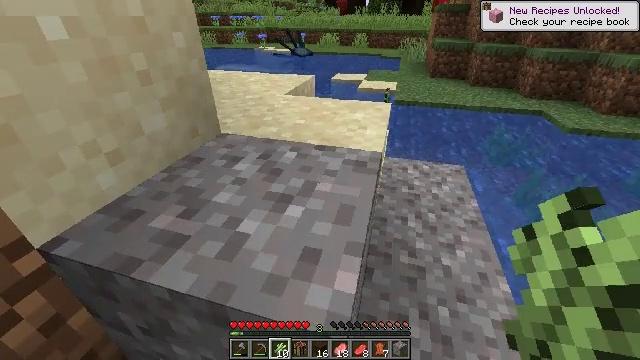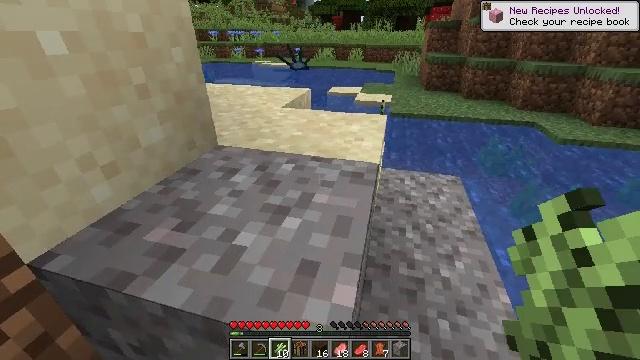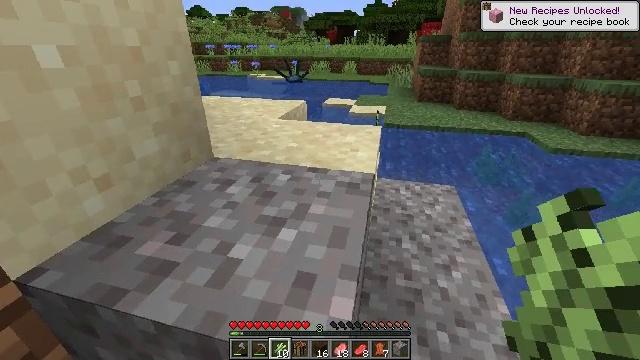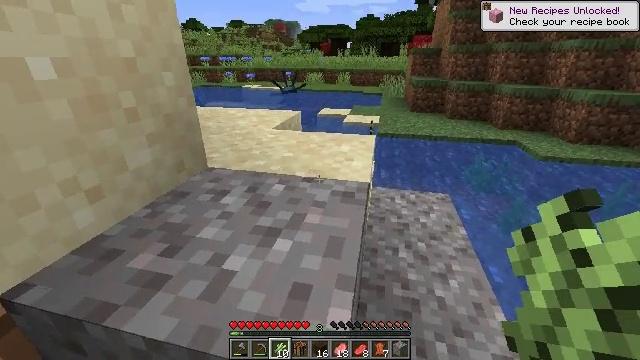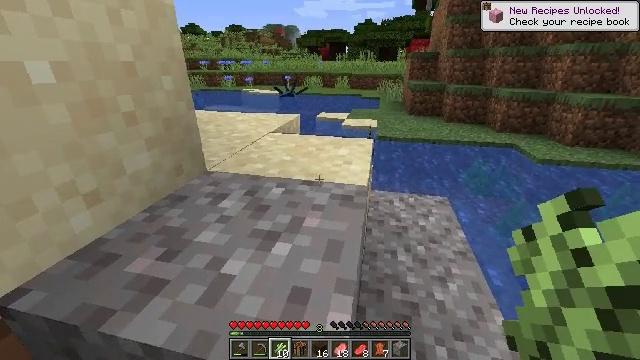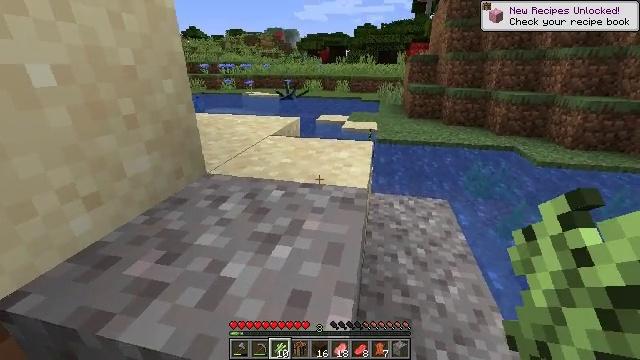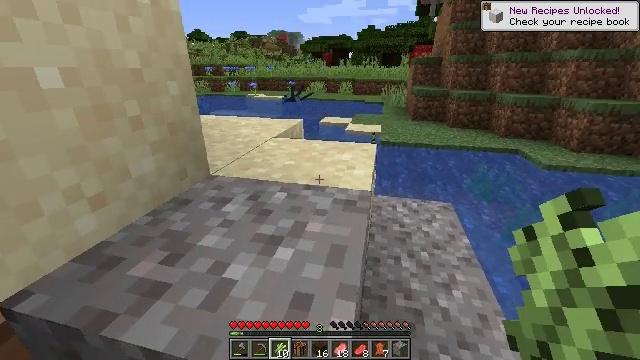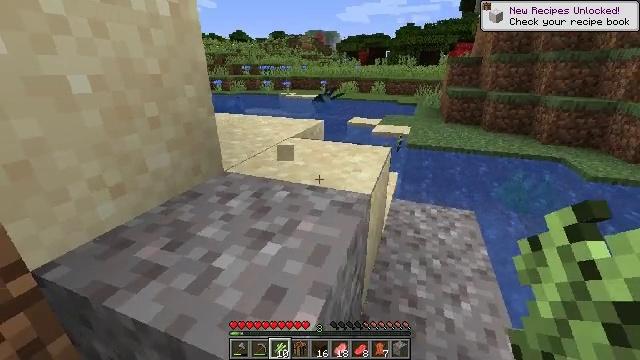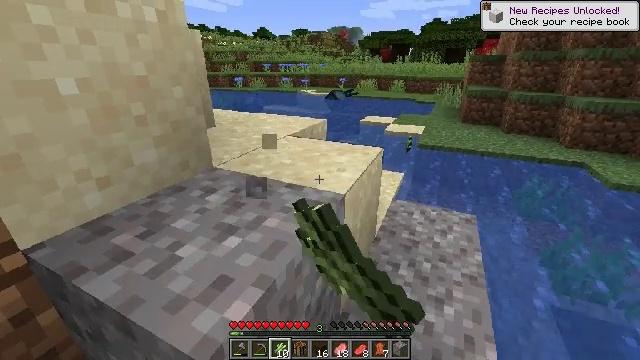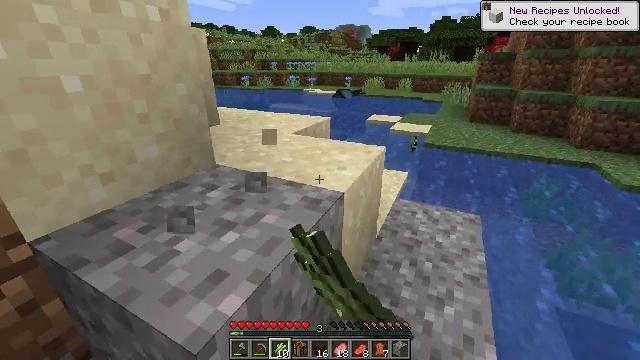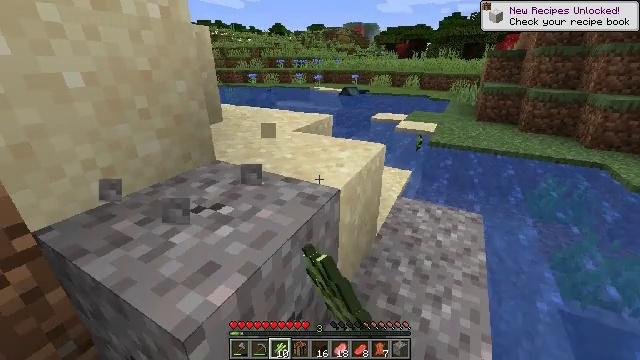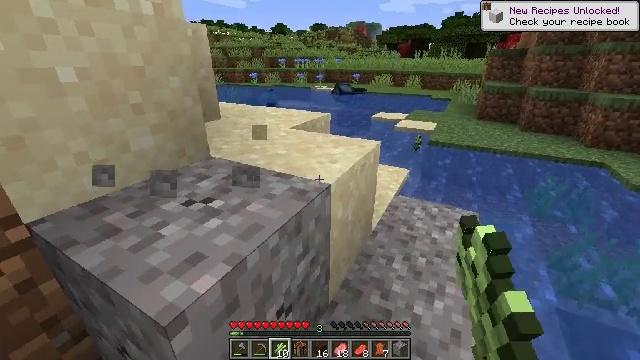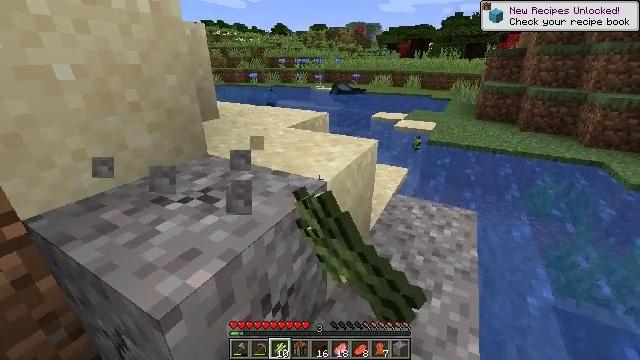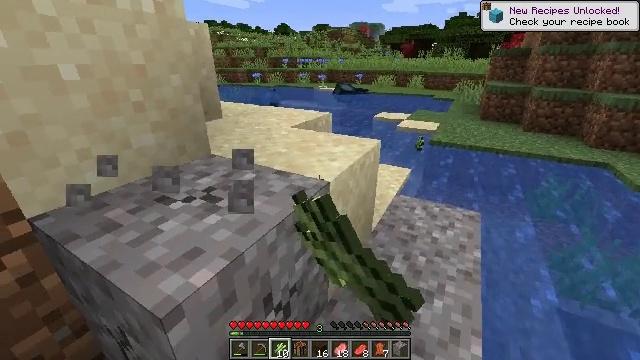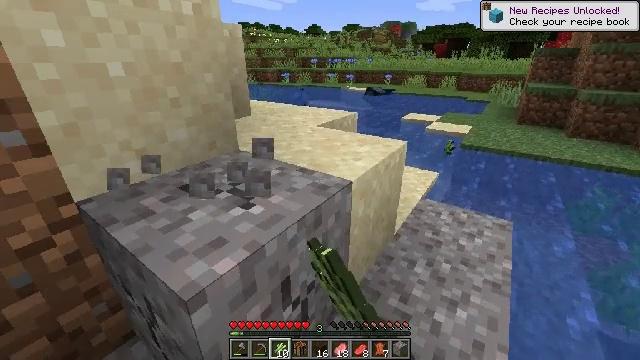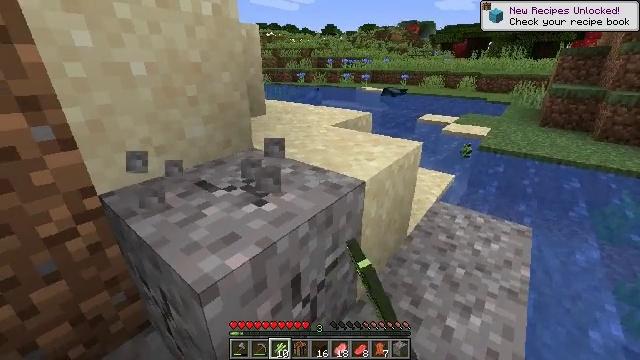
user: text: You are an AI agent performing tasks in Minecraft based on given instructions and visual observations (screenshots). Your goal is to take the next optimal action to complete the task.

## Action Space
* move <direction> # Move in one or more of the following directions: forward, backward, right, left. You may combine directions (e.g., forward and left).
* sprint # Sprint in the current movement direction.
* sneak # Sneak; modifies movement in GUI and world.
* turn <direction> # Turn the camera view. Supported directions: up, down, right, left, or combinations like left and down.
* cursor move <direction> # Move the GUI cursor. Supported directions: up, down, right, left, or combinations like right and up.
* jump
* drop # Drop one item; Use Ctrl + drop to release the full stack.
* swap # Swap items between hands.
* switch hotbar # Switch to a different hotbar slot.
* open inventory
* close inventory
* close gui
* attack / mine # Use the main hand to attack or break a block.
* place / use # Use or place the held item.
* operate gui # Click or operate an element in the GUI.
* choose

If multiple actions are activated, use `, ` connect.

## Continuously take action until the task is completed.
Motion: motion action
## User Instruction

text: Collect sand to make glass.
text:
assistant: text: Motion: turn up
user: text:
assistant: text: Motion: turn right and up
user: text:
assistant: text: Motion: turn right and up
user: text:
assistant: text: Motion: no_op
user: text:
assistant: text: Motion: no_op
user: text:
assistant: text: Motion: move right
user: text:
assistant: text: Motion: move right, turn left, attack / mine
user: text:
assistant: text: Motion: move right, turn left, attack / mine
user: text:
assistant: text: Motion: turn left, attack / mine
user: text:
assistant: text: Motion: turn left, attack / mine
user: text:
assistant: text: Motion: attack / mine
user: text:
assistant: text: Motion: attack / mine
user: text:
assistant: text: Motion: attack / mine
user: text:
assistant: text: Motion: turn left, attack / mine
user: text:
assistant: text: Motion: turn left, attack / mine
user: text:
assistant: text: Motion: attack / mine
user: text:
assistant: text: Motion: attack / mine
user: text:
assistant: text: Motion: move right, attack / mine
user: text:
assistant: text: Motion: move right, turn left, attack / mine
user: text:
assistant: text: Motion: move right, turn left, attack / mine
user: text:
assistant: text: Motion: move right, turn left, attack / mine
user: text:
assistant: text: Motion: attack / mine
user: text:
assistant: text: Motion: turn left, attack / mine
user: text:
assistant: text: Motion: turn left, attack / mine
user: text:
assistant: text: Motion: turn left, attack / mine
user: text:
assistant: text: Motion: attack / mine
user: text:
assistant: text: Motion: attack / mine
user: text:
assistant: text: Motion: attack / mine
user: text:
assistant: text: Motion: attack / mine
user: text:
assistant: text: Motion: attack / mine